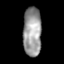
Tissue: skin
Cell type: Epithelial cells
Senescence score: 0.689
Nuclear area (px): 881
Mean DAPI intensity: 153.555